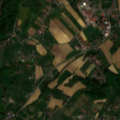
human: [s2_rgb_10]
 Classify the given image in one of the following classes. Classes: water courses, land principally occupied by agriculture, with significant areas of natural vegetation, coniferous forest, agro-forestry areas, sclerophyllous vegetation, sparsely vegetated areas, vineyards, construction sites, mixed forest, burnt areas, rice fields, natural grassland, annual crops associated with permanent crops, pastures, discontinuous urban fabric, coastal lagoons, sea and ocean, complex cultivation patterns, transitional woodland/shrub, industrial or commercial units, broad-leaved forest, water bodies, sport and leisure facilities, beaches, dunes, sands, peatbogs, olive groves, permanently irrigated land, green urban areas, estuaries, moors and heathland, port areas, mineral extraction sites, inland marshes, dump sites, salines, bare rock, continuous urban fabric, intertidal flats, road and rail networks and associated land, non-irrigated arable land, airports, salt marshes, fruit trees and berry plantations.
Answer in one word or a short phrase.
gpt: discontinuous urban fabric, non-irrigated arable land, complex cultivation patterns, broad-leaved forest